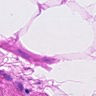
Metastatic tissue present: no